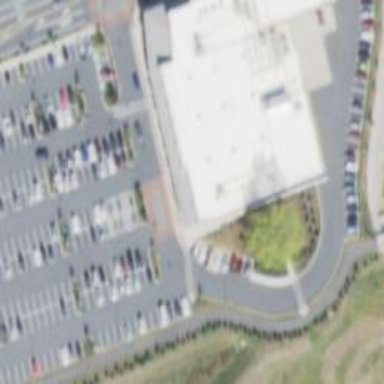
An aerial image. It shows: Retail building housing supermarket.